Question: I'm trying to query a cosmos db and store a table into a pandas data frame (or just as a list, the problem is the same), using the following code
'''
table_link= 'dbs/'+database_name+'/colls/'+container_name
query= 'SELECT * FROM '+container_name
df=pd.DataFrame(client.QueryItems(table_link,query,
{'enableCrossPartitionQuery': True}))
'''
but I have two problems with the output (see the image attached).

First, I have extra columns id, $pk, &id....that shouldn't be there (I could just ask for the columns that I want in the query, but I have several tables and that would mean to write a different one for each one of them). And second, for the actual columns of the table, I get a dict with two keys "t" and "v" beign v the real value of that field.
Any help? I'm not sure if this is the expected behaviour of QueryItems, but I don't see any way to avoid it.
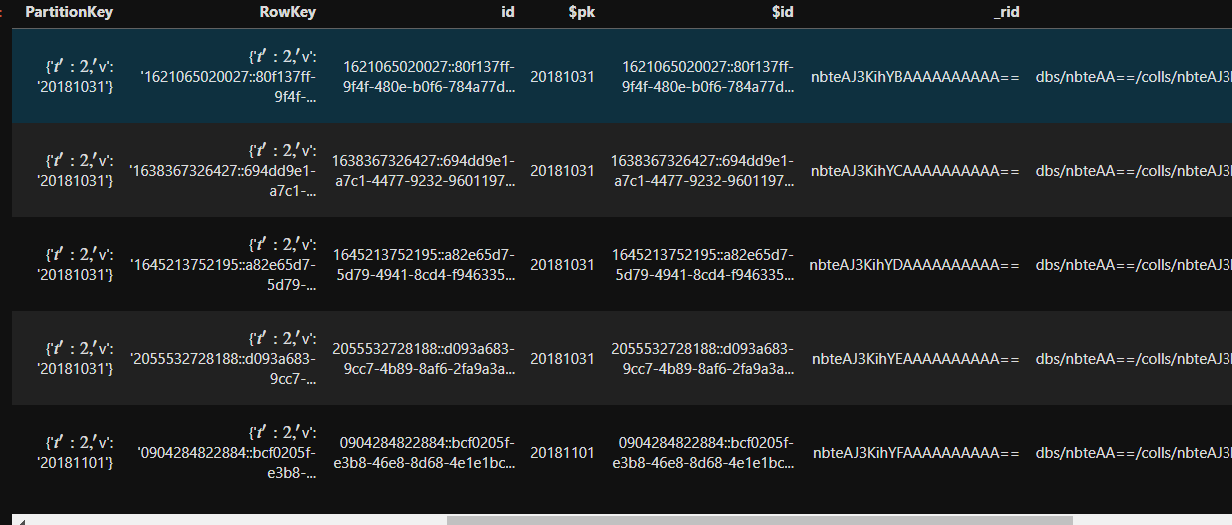
Answer: Please check the 'Target API' for your Cosmos DB account. More than likely it is 'Table API'. If the API is not SQL API, you will need to use the SDK specific for a particular API of Cosmod DB account.